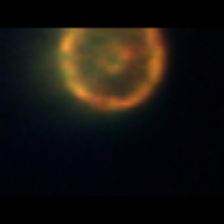
Taxon: Centric
Group: Diatoms